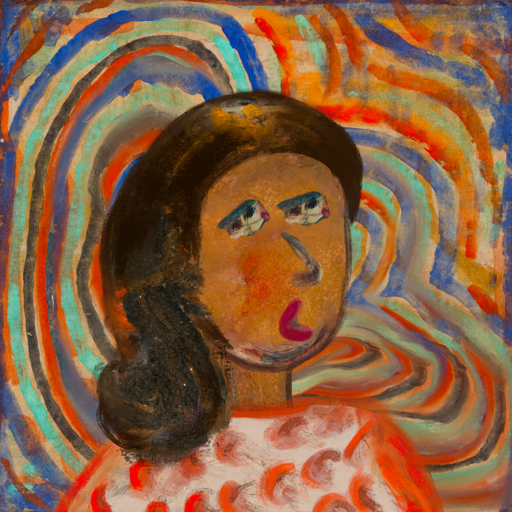
Background: Sisters, Head And Neck Side: Pipe, Face Side: Pipe, Bust: Rupkatha, Hair Side: Gypsy_Queen, Head Accessory: Blank, Second Necklace: Blank, Necklace: Blank, Baby: Blank